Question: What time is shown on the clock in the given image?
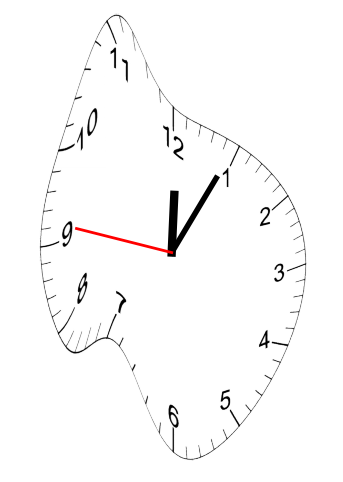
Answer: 12:04:46